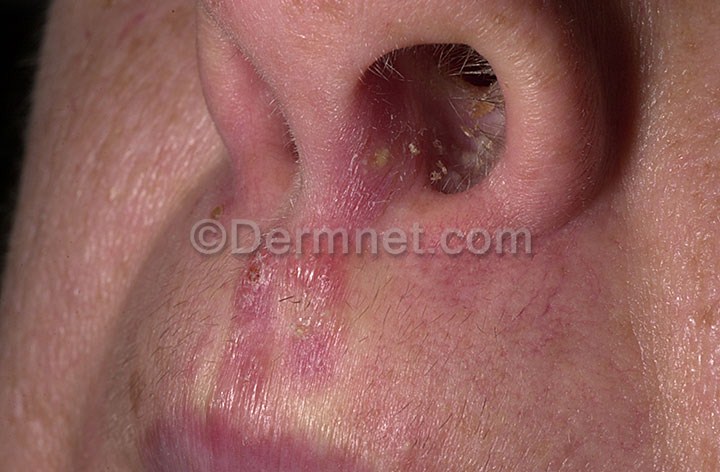
Disease: Cellulitis Impetigo and other Bacterial Infections